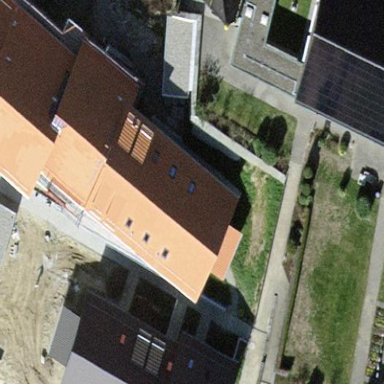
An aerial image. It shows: Semidetached house with gabled roof.